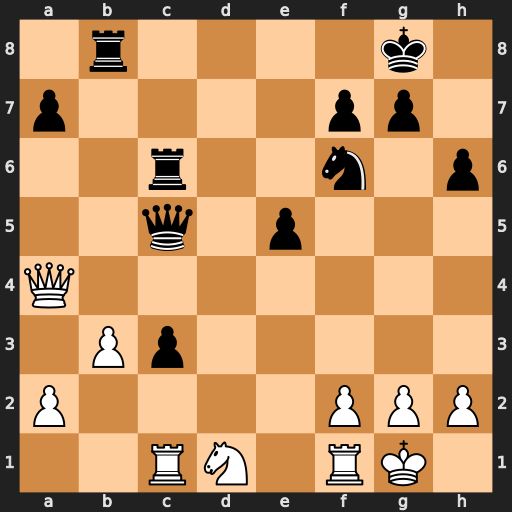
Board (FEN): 1r4k1/p4pp1/2r2n1p/2q1p3/Q7/1Pp5/P4PPP/2RN1RK1
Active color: w
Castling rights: -
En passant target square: -
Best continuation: Rxc3 Qxc3 Nxc3